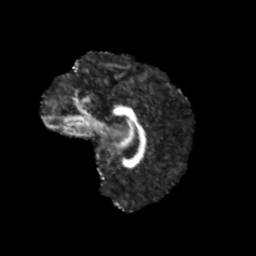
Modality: FA
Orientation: sagittal
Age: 13
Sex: male
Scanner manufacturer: siemens
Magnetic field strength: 3 T
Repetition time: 3.8 s
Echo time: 0.07 s